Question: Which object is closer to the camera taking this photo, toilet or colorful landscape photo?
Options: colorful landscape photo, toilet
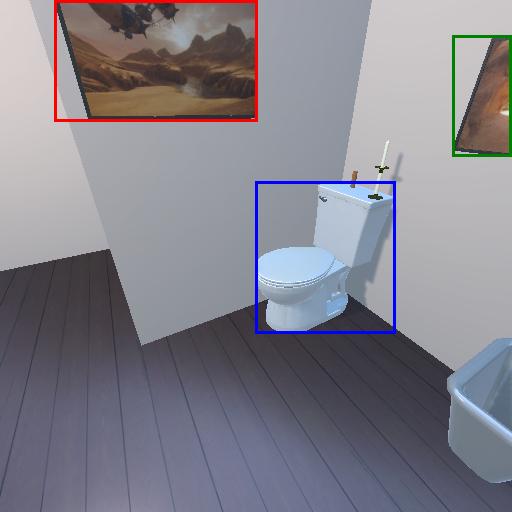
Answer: colorful landscape photo